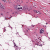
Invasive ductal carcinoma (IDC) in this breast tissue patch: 0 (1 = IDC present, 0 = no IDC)